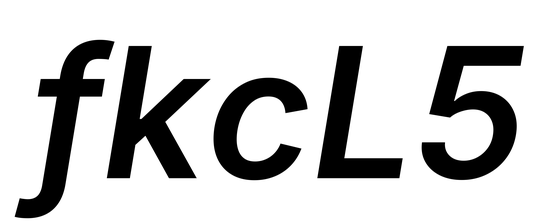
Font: Inter-Italic_SemiBold_Italic